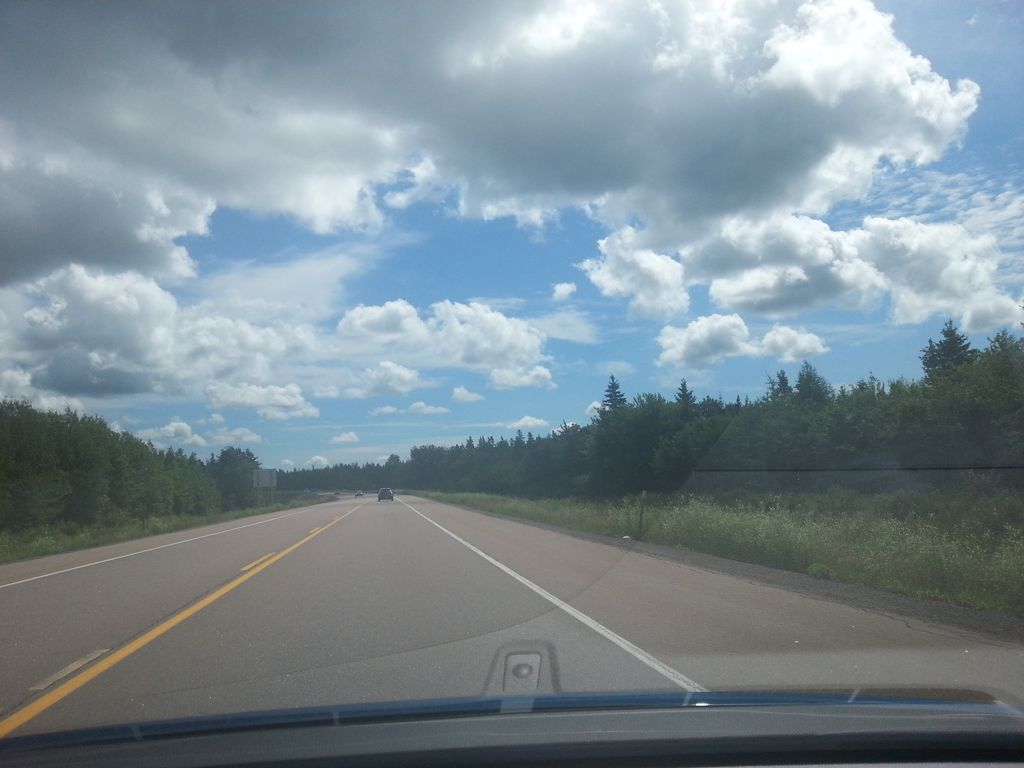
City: charlottetown